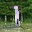
Label: 1